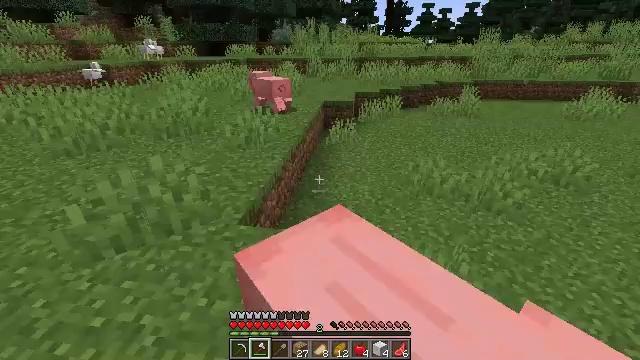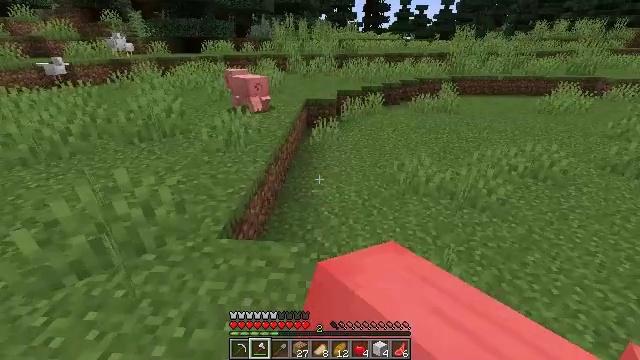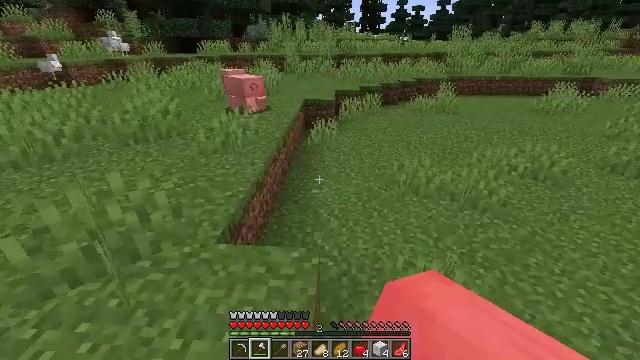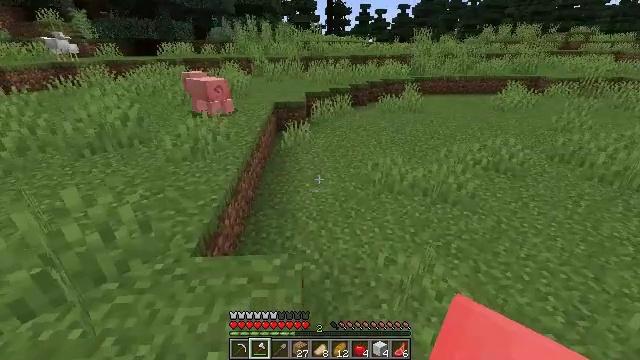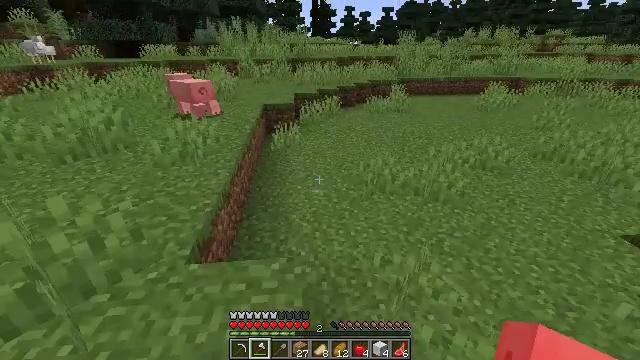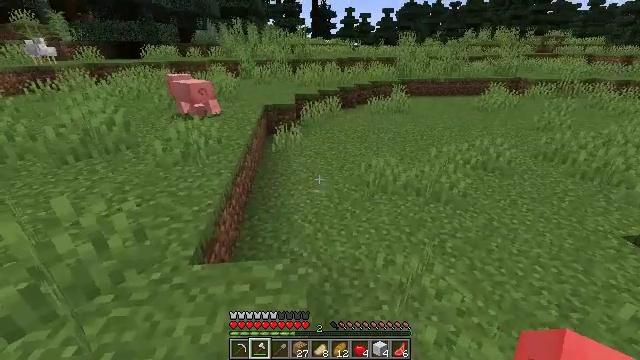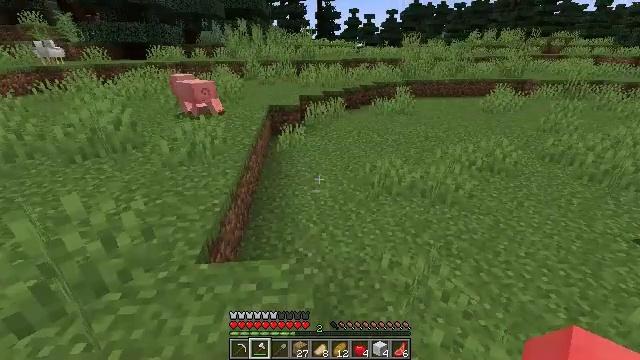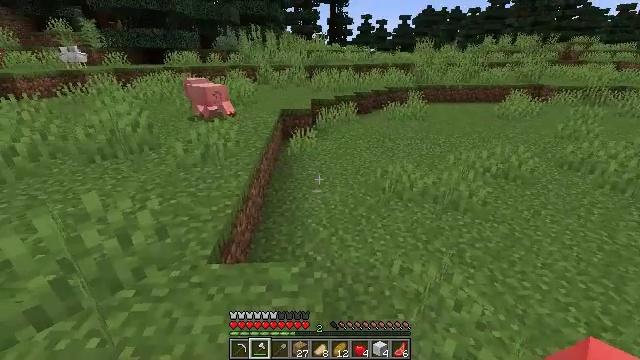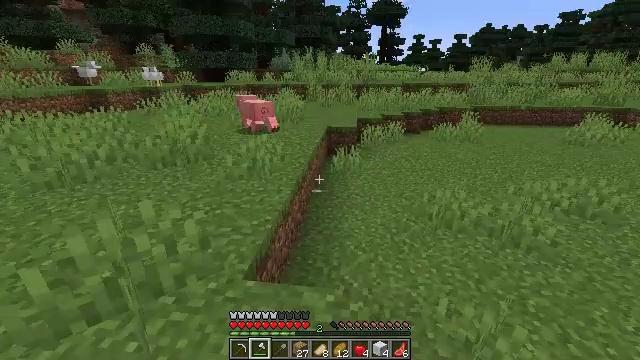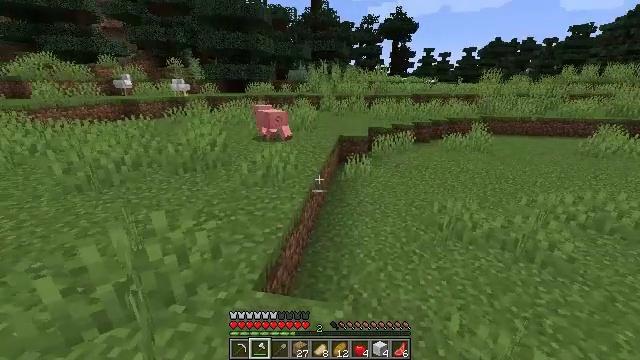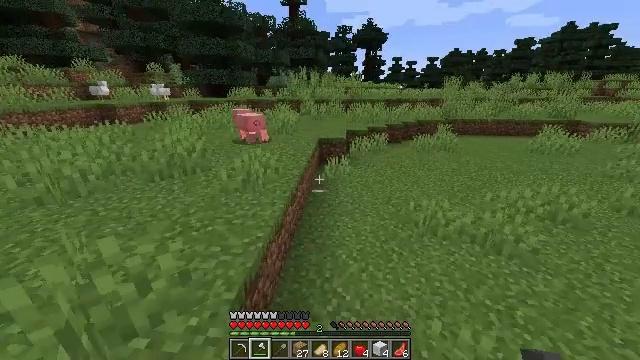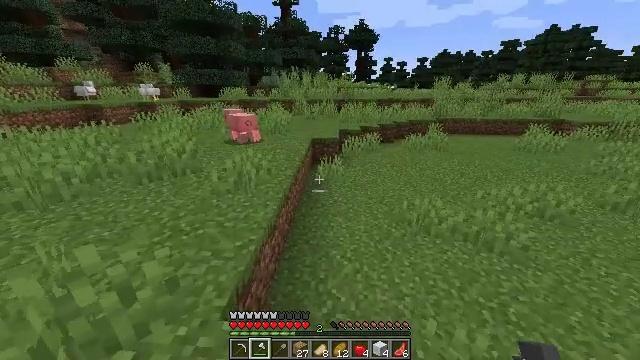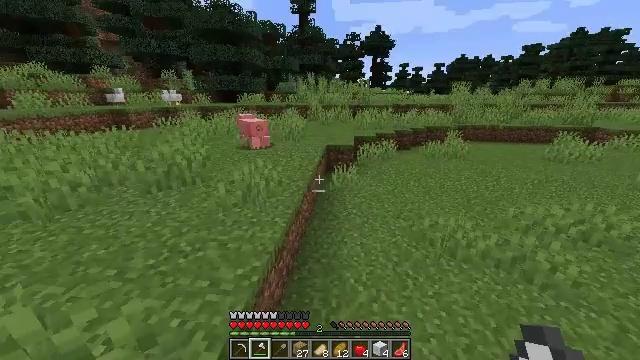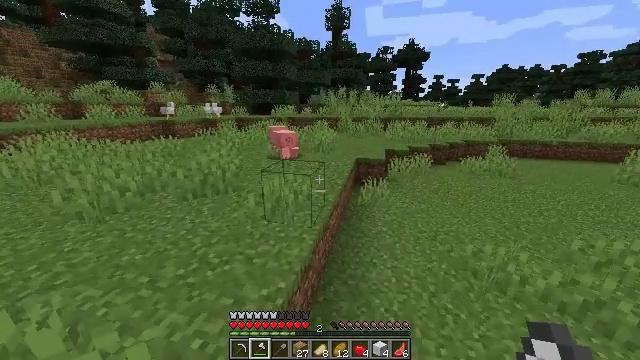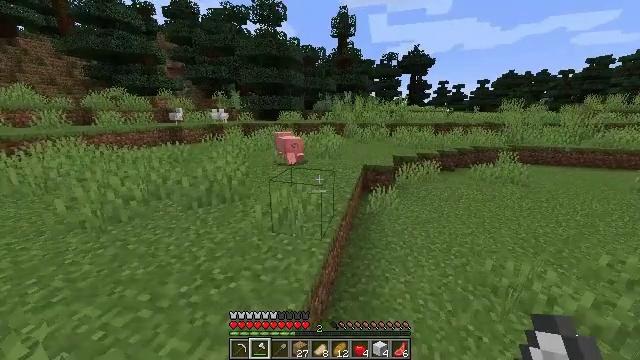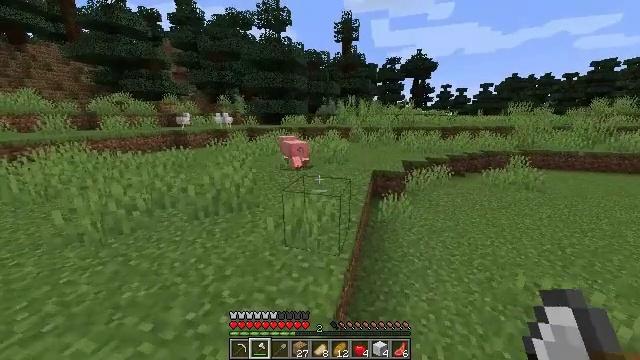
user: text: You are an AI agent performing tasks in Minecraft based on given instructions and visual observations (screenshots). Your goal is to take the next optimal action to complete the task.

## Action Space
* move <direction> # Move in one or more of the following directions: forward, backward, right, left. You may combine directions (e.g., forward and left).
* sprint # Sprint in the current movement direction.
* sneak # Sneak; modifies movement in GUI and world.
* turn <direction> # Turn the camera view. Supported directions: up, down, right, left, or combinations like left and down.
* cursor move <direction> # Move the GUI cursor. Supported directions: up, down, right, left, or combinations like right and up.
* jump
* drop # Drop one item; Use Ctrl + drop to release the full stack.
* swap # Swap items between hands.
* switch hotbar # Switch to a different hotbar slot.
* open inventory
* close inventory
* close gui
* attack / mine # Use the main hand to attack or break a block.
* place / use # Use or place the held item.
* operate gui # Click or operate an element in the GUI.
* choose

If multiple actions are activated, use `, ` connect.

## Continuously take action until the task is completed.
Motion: motion action
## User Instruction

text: Collect the grass from the surface.
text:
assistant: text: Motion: move forward, turn right
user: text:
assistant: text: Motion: no_op
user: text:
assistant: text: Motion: turn right
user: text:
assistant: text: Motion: turn right
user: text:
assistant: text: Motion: no_op
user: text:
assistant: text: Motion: no_op
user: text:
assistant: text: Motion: turn left
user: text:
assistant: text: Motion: move forward, sprint, turn left and up
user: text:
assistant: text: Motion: move forward, sprint, turn left and up
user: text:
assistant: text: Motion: move forward, sprint, turn right
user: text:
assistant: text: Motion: move forward, sprint, turn right
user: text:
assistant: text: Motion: move forward, sprint, turn left
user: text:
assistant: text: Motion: move forward and move left, sprint, turn left and up
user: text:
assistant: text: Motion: move forward and move left, sprint, turn left and up
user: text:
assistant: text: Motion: move forward and move left, sprint
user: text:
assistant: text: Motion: move forward, sprint
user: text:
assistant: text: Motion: move forward, sprint, turn left and up
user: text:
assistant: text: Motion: move forward, sprint
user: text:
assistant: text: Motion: move forward, sprint, turn left
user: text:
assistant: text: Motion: move forward, sprint, turn left and up
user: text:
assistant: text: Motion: move forward and move left, sprint, turn left and up
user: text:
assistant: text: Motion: move forward and move left, sprint, turn left
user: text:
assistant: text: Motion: move forward and move left, sprint
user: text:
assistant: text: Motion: move forward and move left, sprint
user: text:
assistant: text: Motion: move forward and move left, sprint
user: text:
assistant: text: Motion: move forward and move left, sprint, turn right and up
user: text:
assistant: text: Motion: move forward and move left, sprint, turn left and down
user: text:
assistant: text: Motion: move forward and move left, sprint
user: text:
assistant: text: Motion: move forward and move left, sprint
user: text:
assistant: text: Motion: move forward and move left, sprint